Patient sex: M
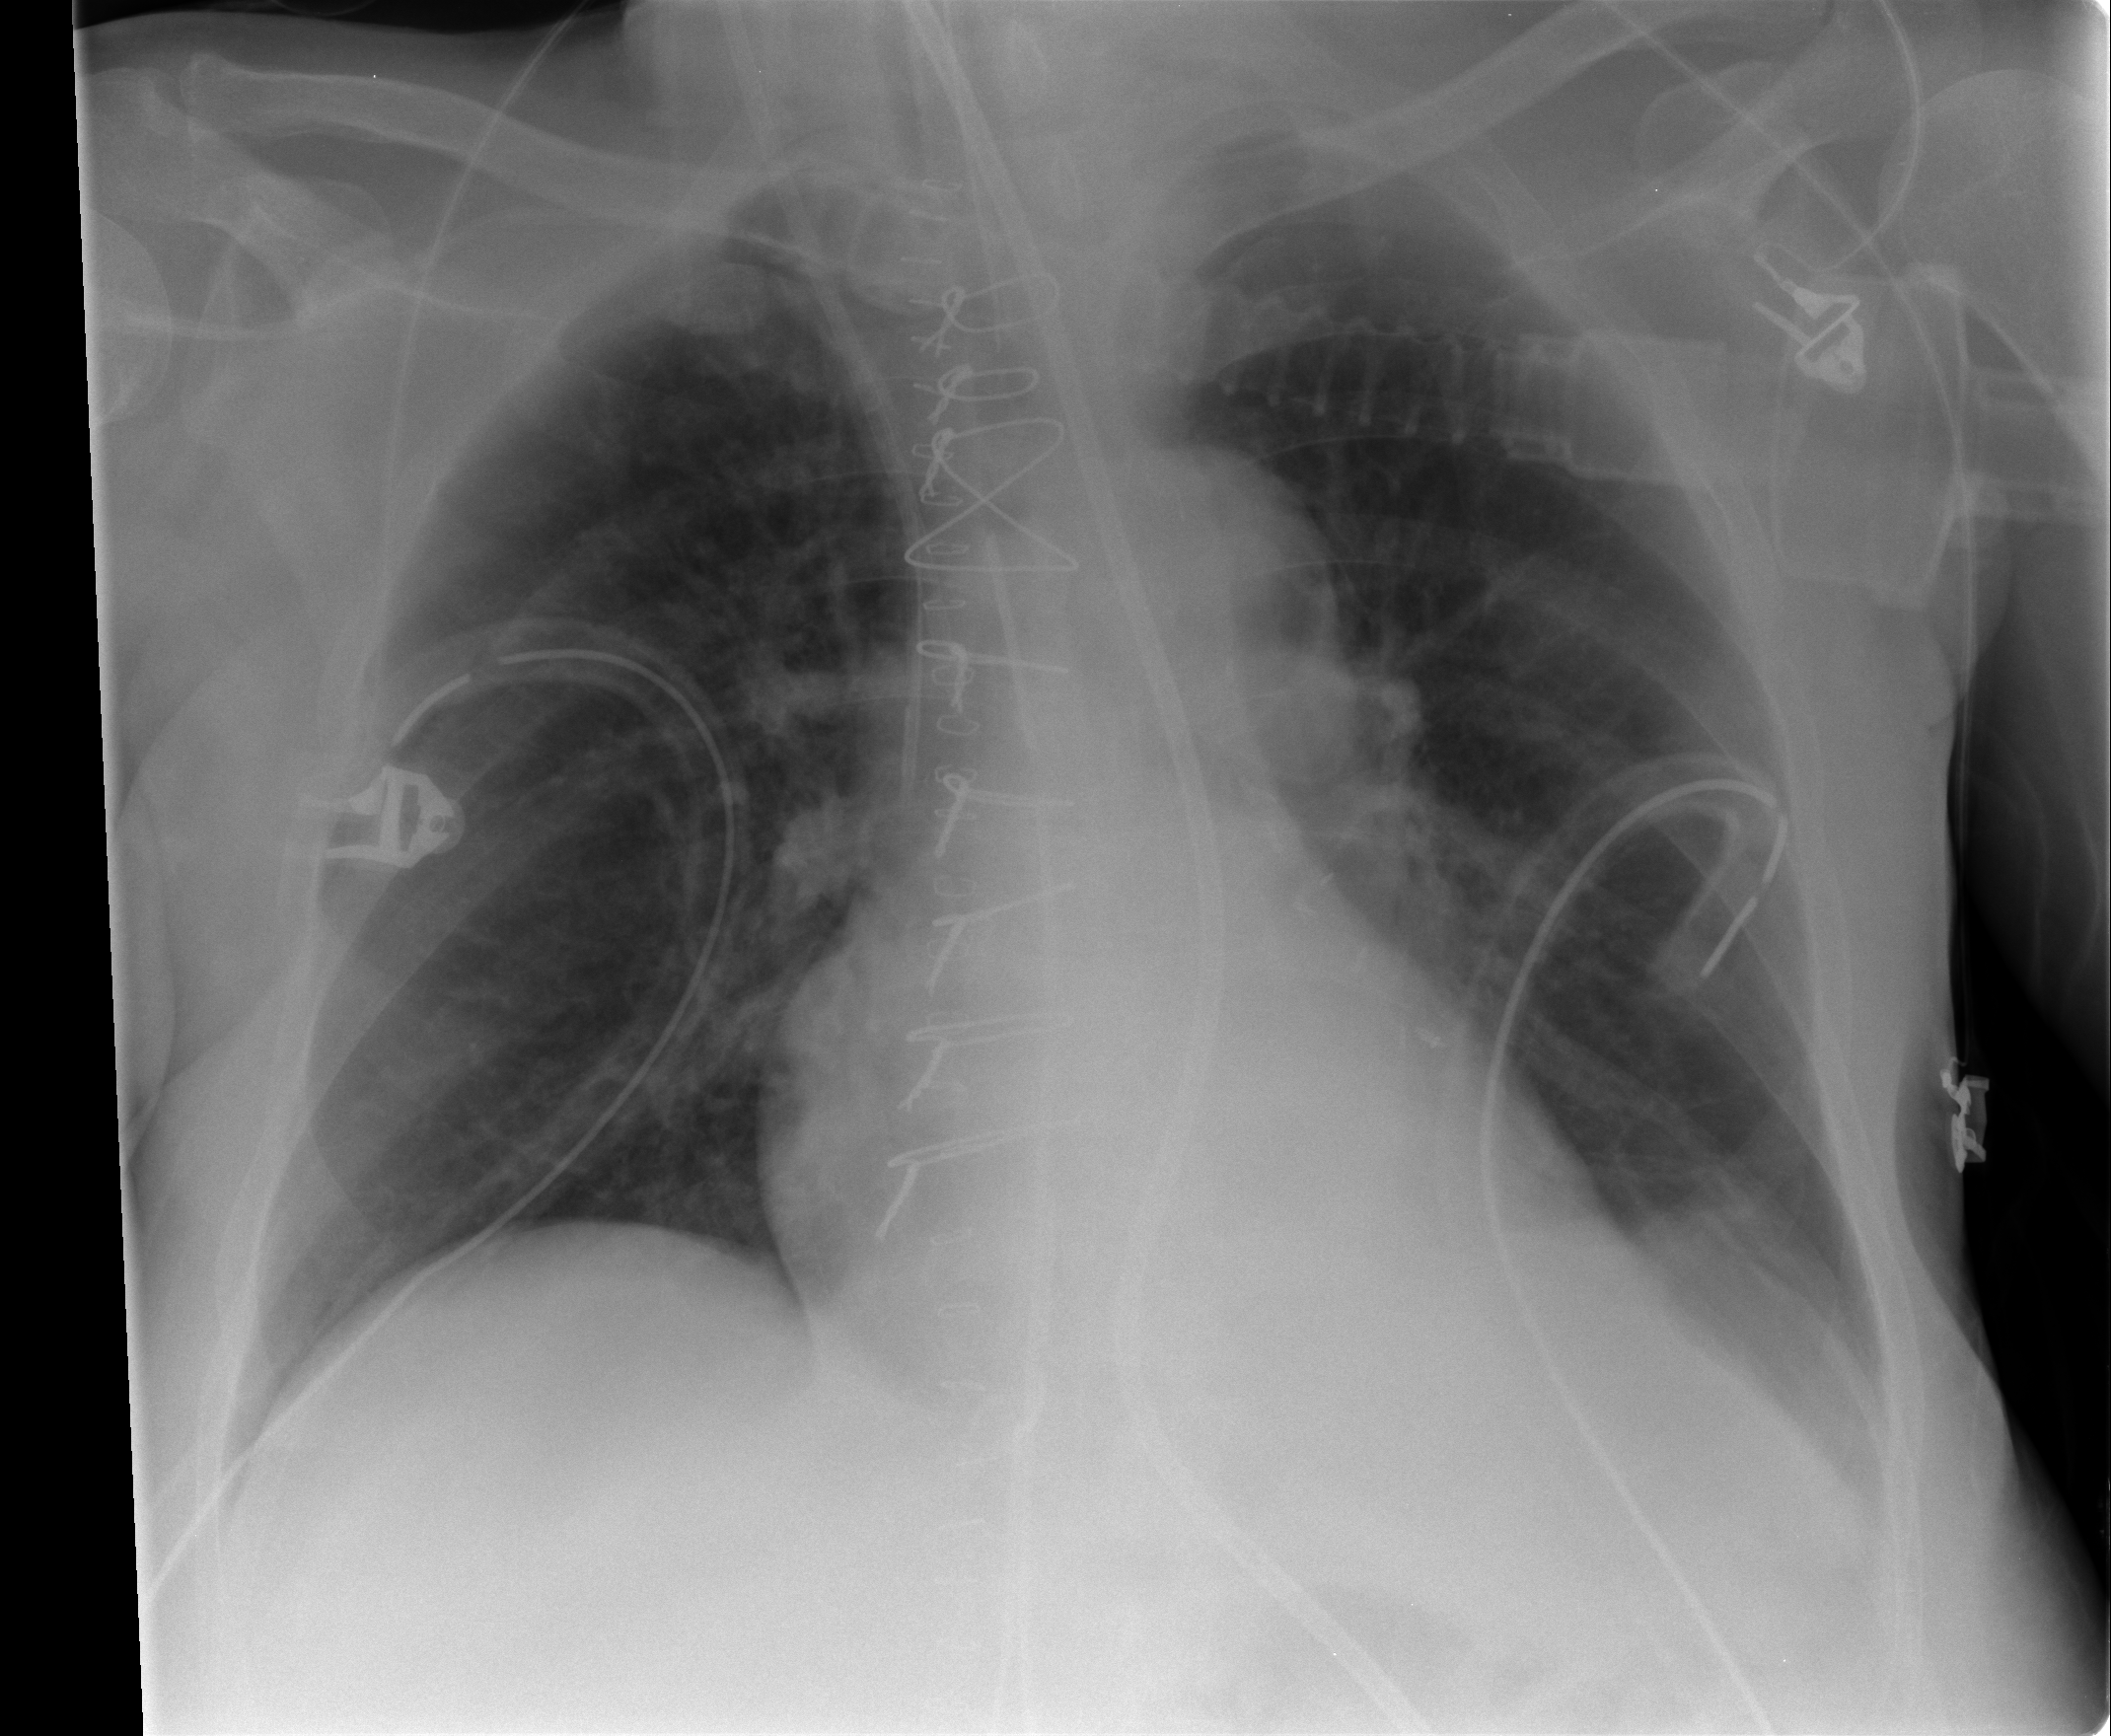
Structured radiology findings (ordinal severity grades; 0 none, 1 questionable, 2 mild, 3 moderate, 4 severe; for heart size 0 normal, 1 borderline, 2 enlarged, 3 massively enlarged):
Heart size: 0
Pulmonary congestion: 2
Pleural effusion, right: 0
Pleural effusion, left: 2
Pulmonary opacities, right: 0
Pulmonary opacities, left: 0
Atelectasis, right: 0
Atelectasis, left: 2